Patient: sex M, age 57
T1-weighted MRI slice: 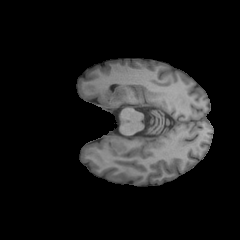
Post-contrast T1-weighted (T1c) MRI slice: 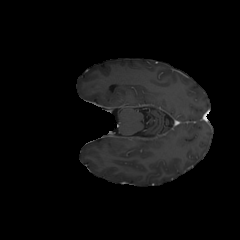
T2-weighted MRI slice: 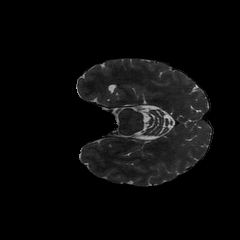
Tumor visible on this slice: no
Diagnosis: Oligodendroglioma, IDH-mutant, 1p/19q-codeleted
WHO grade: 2